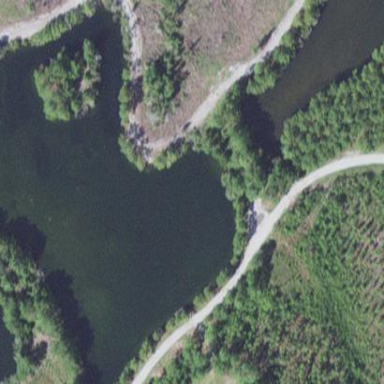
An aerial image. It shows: Serene lake surrounded by nature.